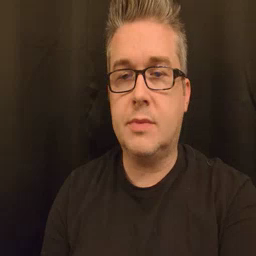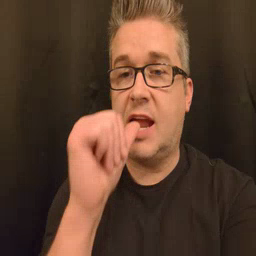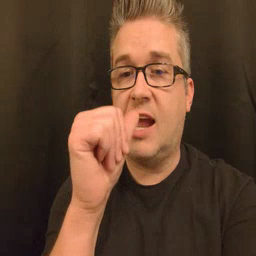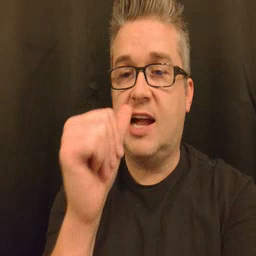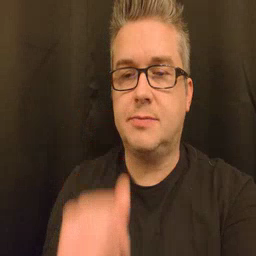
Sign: nuts